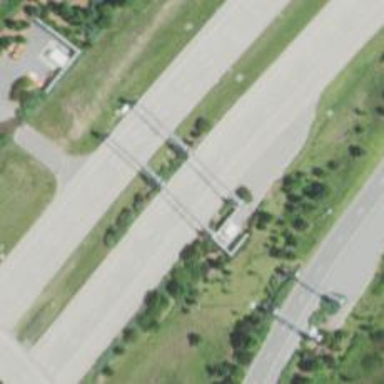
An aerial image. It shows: Toll gantry on the road.